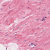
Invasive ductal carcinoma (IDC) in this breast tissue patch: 0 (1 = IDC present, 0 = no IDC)